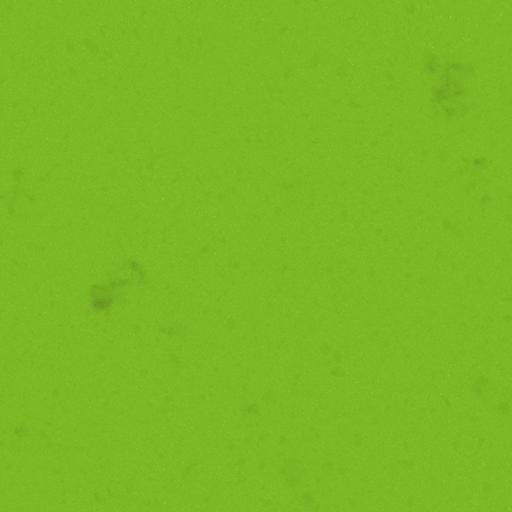
Tags: green sponge